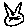
Label: cat